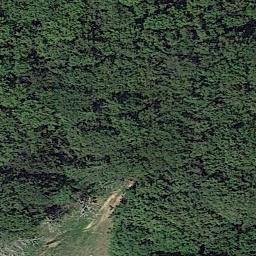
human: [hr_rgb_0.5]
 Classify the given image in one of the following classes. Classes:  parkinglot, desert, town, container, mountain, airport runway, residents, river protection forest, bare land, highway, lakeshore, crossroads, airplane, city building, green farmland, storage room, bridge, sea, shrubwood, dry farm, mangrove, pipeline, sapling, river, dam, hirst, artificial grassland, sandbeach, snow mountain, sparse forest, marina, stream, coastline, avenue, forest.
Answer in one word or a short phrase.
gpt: forest